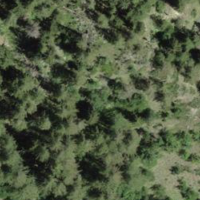
EUNIS habitat code: 43
Species observed at this site:
Buteo buteo